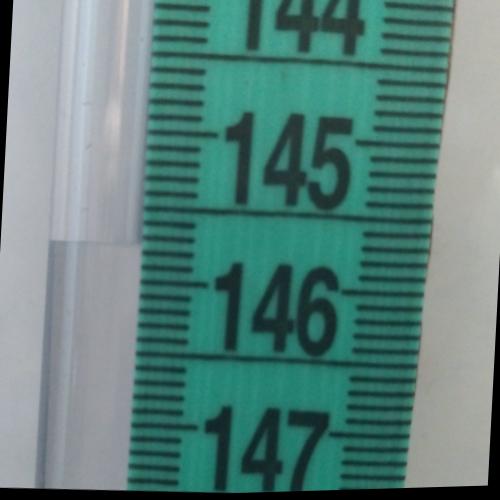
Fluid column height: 145.8 cm